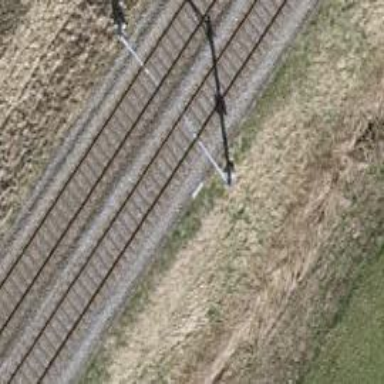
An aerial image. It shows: Railway signal.